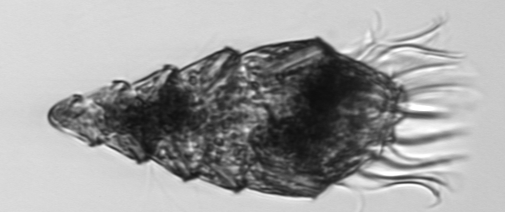
Label: Laboea_strobila